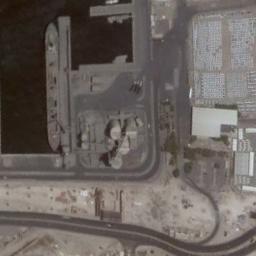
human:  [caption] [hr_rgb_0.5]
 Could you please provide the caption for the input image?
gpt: The ship is docked at the truck terminal and some buildings are on the bank .

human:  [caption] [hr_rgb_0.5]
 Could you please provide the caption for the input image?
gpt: A grey bulk carrier docked by the dock .

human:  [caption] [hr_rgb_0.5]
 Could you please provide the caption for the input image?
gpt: There are many buildings beside the ship .

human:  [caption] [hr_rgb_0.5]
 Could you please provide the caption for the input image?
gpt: There is a ship in the black water on the shore .

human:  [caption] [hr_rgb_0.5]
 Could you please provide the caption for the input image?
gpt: The ship is at the harbor .